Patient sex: M
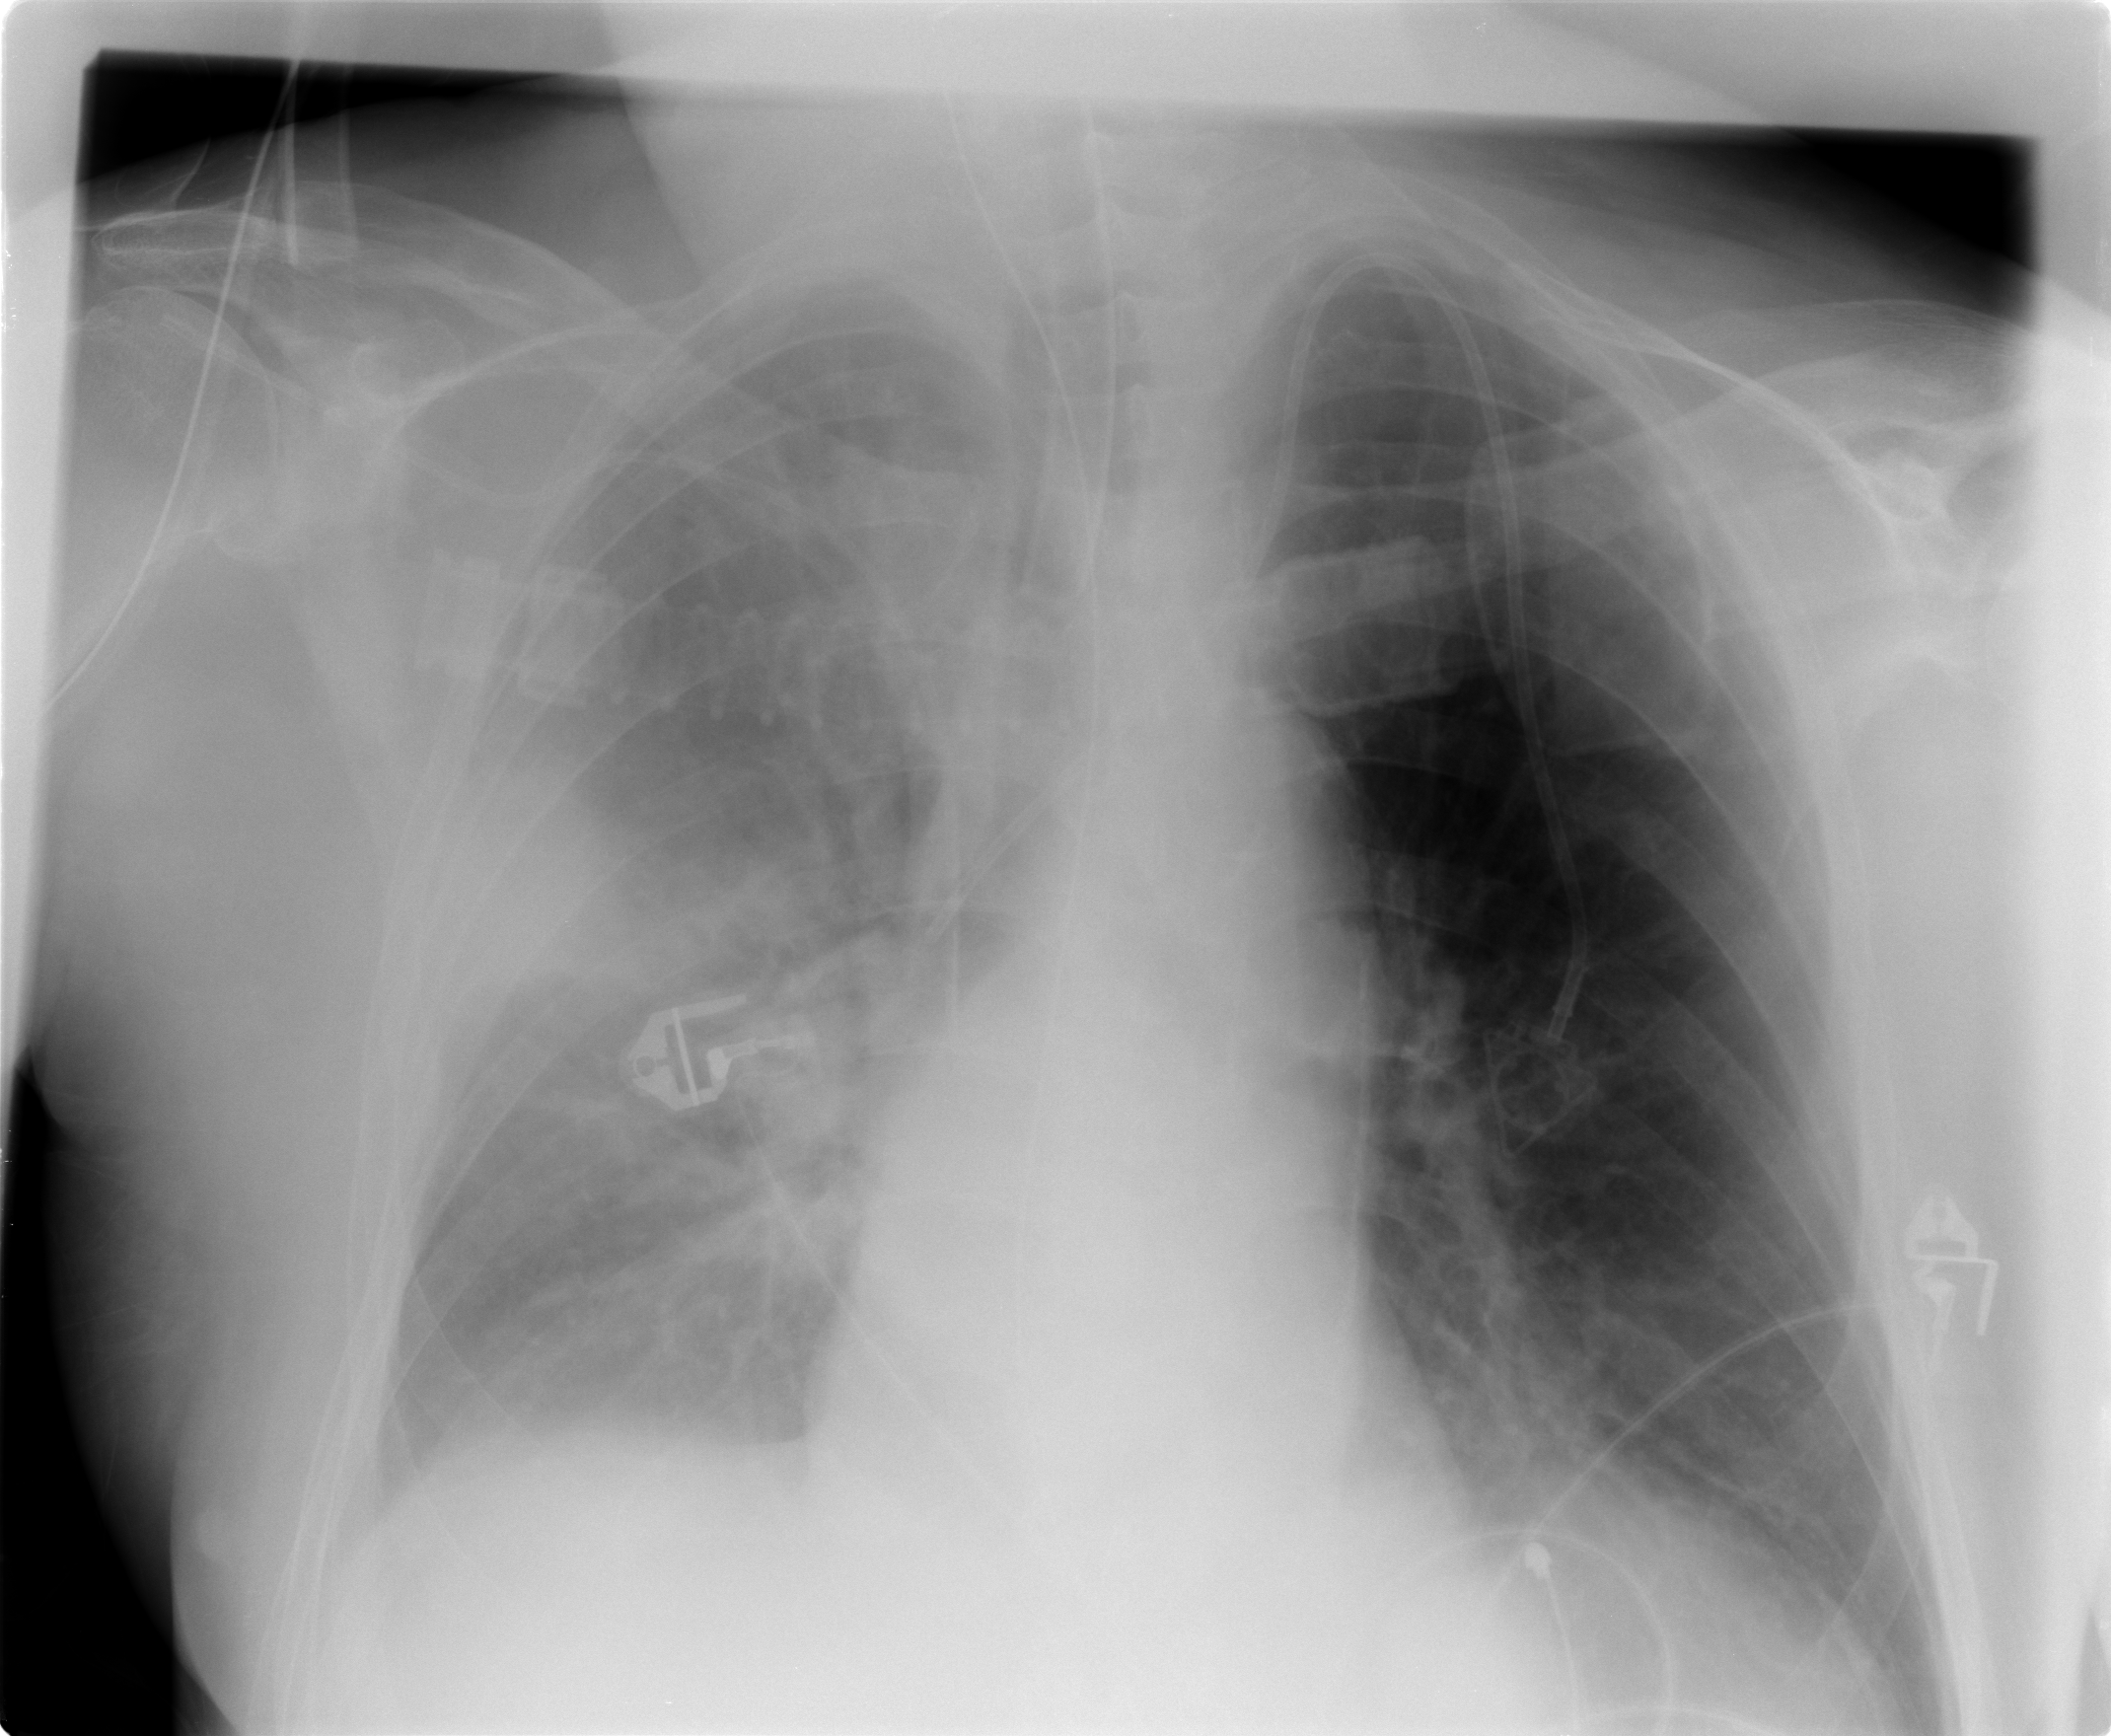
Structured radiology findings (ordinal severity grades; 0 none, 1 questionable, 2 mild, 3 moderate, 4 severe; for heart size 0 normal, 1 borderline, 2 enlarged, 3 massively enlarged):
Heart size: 0
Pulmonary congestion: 0
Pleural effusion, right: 3
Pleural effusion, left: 0
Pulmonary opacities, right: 3
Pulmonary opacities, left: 0
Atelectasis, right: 0
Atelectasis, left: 1